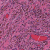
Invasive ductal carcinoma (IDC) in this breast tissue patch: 0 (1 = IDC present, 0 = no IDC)